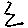
Label: zigzag